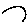
Label: moon